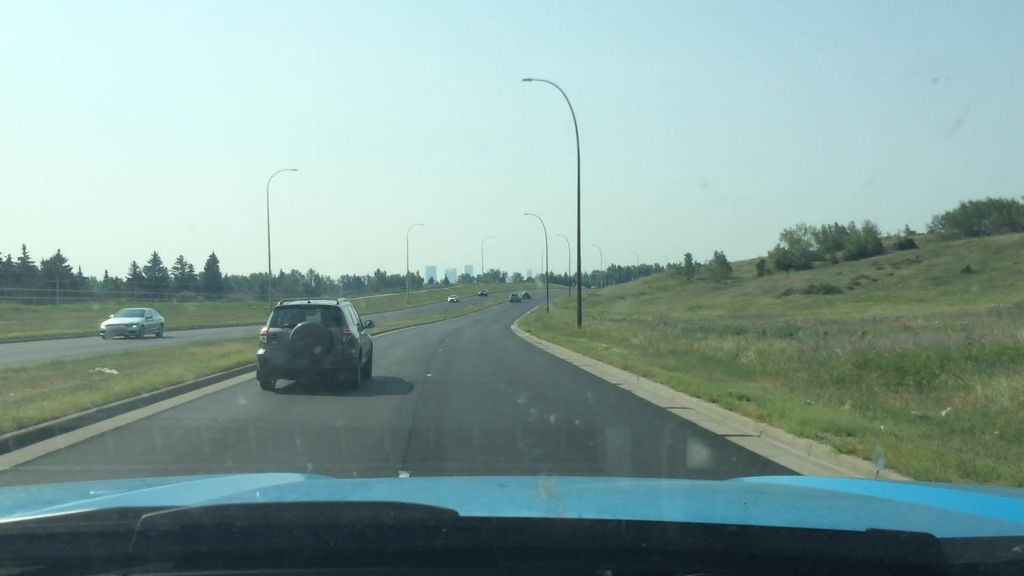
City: calgary